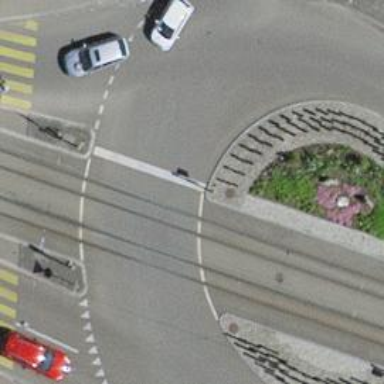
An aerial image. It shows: Road with traffic signals for signaling.